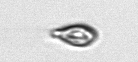
Label: Cryptophyta